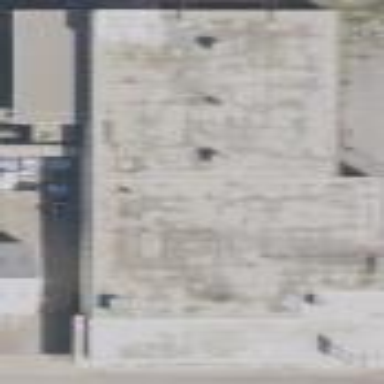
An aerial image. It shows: Industrial building.